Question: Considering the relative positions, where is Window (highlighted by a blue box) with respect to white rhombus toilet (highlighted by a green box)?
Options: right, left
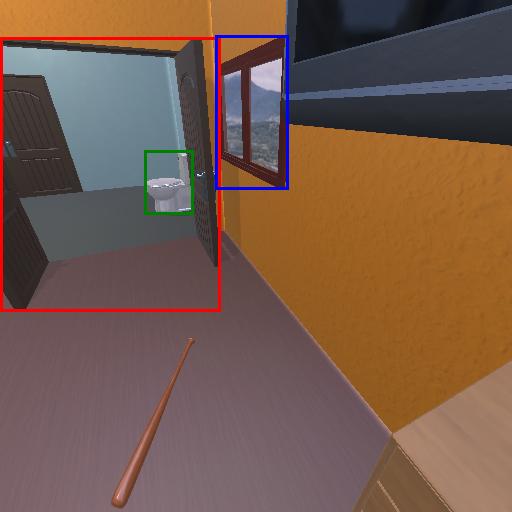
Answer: right